Interaction volume radius: 10 \u00c5
Interaction volume height: 45 \u00c5
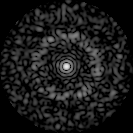
Disorder parameter: 0.8281